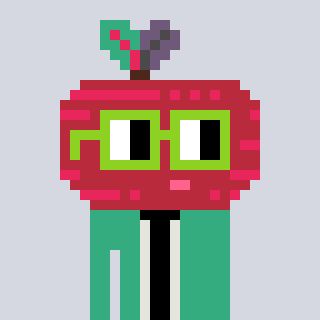
a pixel art character with square light green glasses, a beet-shaped head and a teal-colored body on a cool background